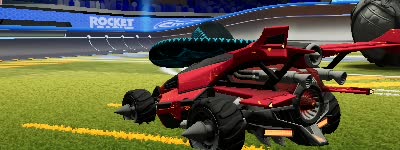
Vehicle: aftershock